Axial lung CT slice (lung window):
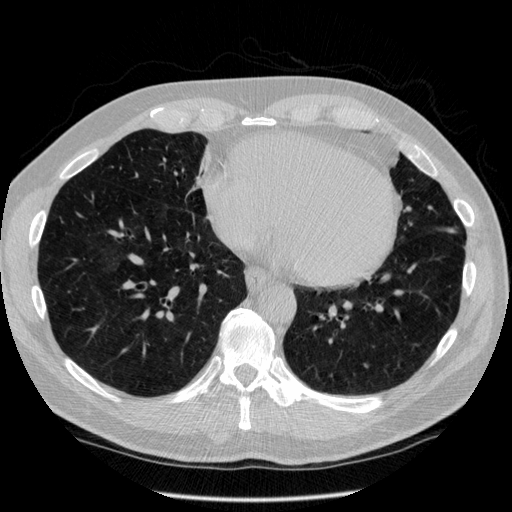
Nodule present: no